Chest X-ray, PA view. Patient: 52 years old, sex F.
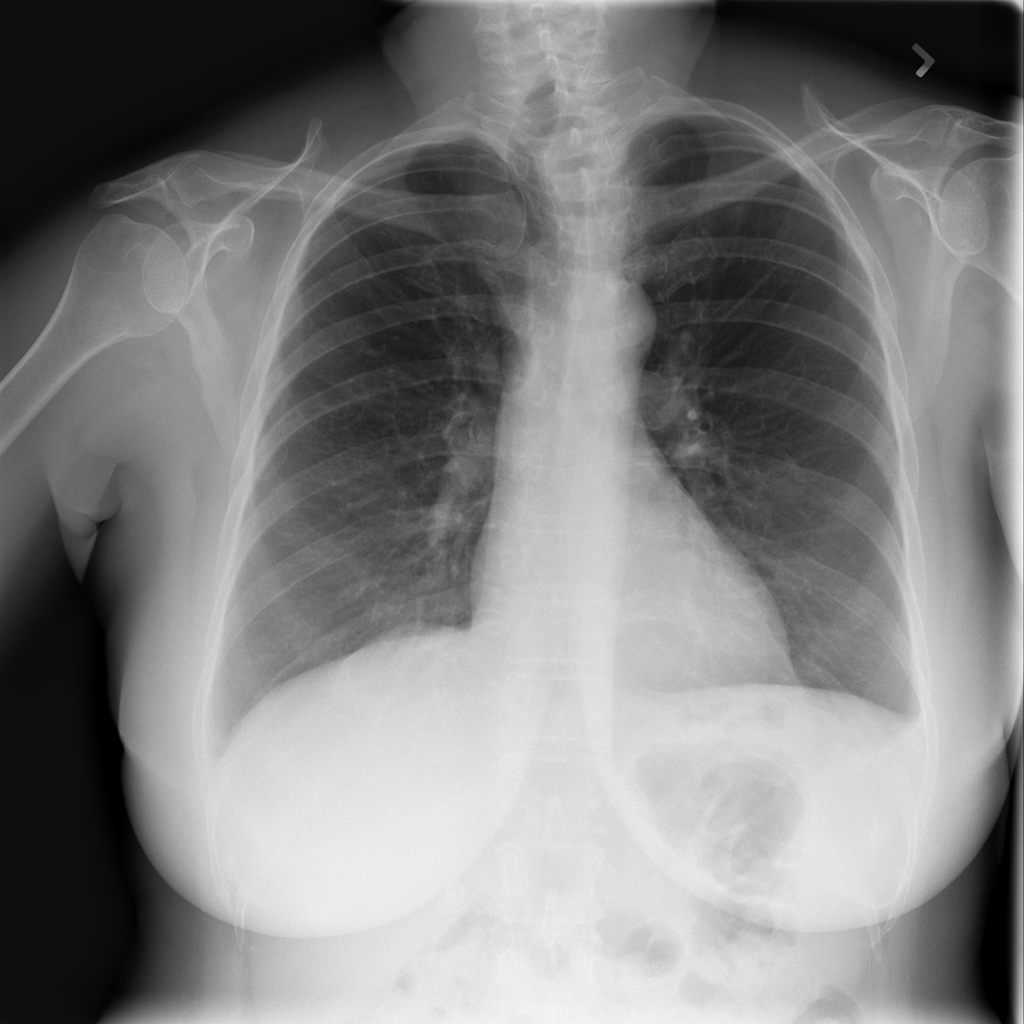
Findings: No Finding